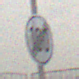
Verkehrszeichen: EndeGeschwindigkeit100
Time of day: MorningAfternoon
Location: Outdoor (Suburban)
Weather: Overcast
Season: NotSpecified
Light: Natural